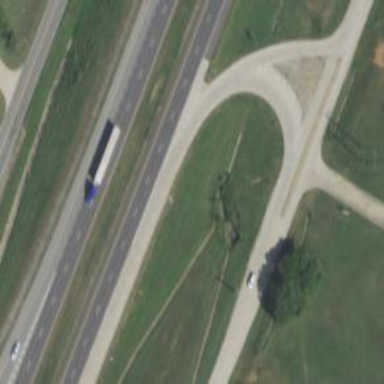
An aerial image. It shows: Motorway junction.